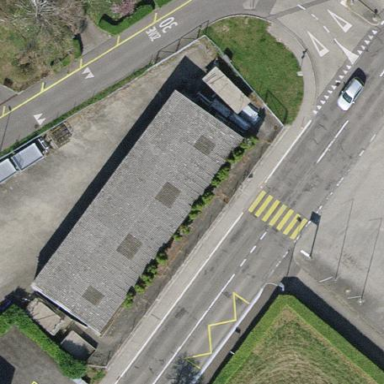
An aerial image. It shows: Group of garages.